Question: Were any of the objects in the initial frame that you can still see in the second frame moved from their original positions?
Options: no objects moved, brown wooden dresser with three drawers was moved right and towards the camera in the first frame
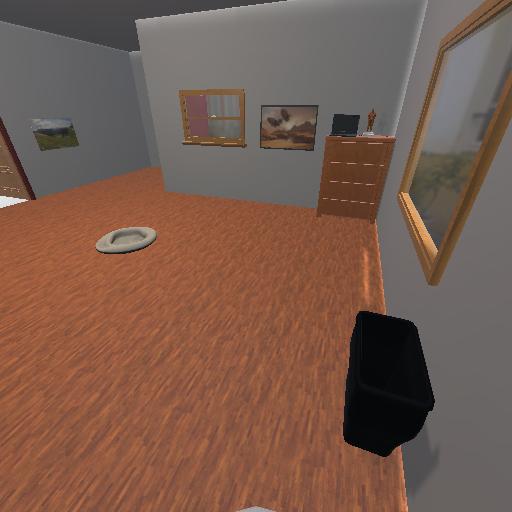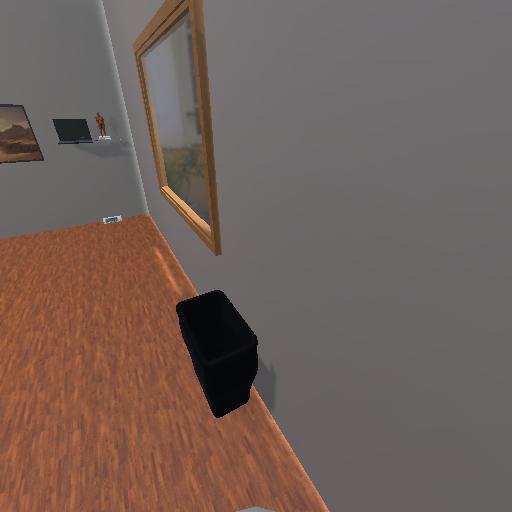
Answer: no objects moved